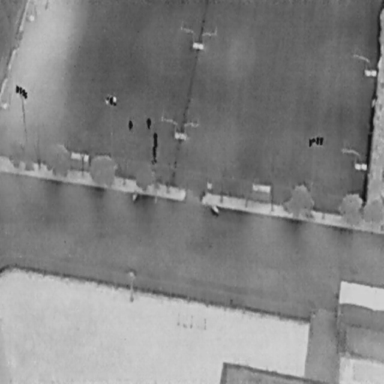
There are four People in the infrared image.